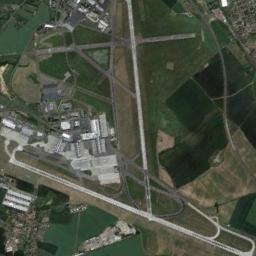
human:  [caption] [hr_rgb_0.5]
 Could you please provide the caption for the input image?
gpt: Most of the buildings at this airport have dusky roofs .

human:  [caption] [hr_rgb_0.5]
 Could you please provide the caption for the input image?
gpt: An airport with some runways on the lawn and some buildings among runways .

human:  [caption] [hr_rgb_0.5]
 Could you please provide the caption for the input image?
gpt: A complex airport with many runways and buildings is surrounded by a green farmland .

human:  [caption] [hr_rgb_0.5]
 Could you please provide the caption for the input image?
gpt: There is an airport in the middle of the field .

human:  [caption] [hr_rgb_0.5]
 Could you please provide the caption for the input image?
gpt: The airport is surrounded by grass .